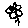
Label: flower